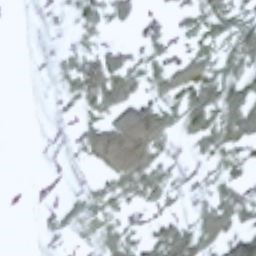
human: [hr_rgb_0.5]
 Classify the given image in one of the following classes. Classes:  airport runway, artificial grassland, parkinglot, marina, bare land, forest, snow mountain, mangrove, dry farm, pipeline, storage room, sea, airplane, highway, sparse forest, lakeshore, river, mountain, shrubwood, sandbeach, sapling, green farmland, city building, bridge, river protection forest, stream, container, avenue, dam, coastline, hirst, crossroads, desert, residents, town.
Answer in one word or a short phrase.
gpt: snow mountain